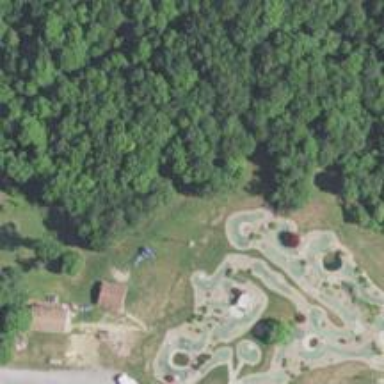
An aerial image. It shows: Miniature golf leisure land.